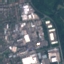
Land use / land cover: Industrial